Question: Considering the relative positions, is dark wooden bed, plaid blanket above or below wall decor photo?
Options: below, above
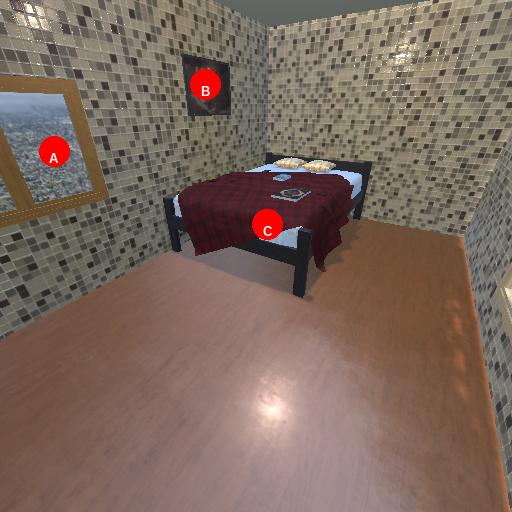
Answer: below